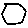
Label: hexagon